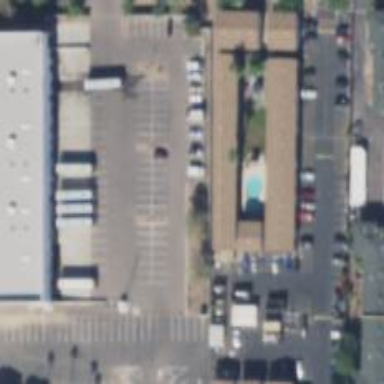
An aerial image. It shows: Swimming pool located in leisure land.